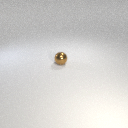
small brown metal sphere